An envelope spectrum derived from a bearing vibration measurement is shown; the reference markers locate BPFO, BPFI, BSF and FTF for this bearing geometry and shaft speed. Determine the bearing's health state. Answer with exactly one of: normal, inner_race, outer_race, ball.
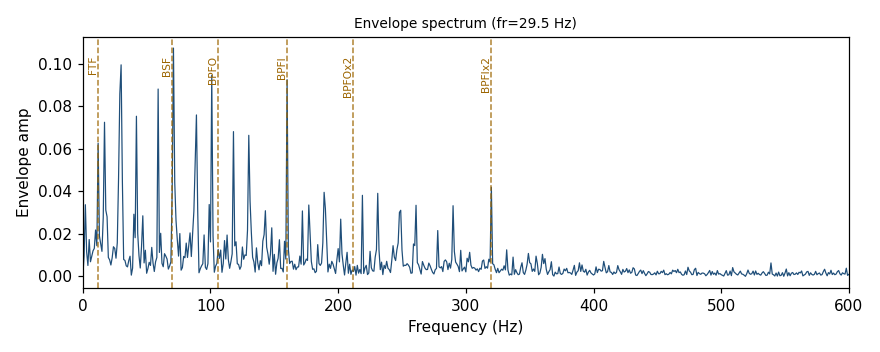
Answer: inner_race